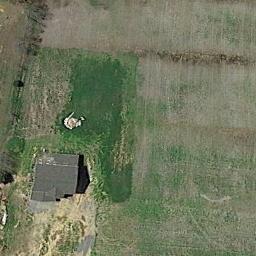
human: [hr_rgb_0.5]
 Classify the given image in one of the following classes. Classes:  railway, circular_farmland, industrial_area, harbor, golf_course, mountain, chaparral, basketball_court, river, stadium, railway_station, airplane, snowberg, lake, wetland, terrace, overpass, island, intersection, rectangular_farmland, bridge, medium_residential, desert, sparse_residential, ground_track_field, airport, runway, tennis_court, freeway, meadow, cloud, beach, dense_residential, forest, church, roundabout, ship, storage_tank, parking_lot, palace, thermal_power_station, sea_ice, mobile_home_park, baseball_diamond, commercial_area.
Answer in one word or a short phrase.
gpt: sparse_residential